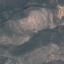
Label: HerbaceousVegetation